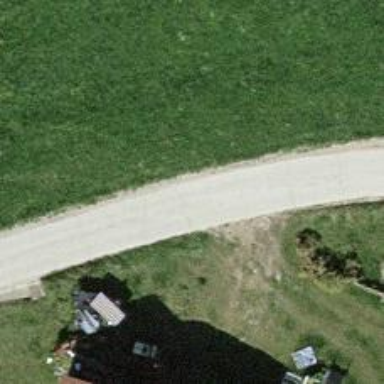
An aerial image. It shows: Service road with concrete surface. The track type is grade 1.